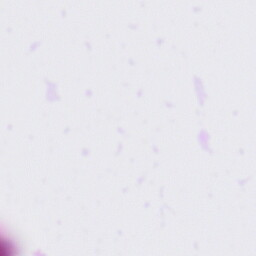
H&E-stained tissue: Tonsil